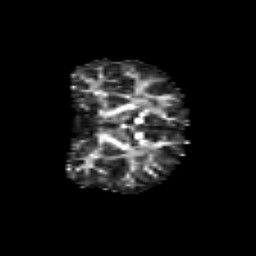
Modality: FA
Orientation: coronal
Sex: female
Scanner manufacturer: siemens
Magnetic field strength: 3 T
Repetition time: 5 s
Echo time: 0.071 s